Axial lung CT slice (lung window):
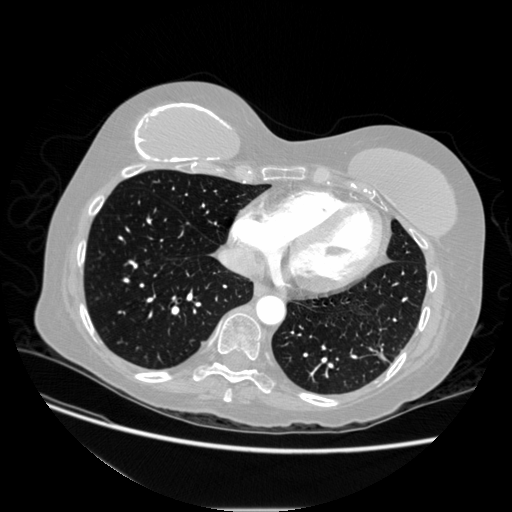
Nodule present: no